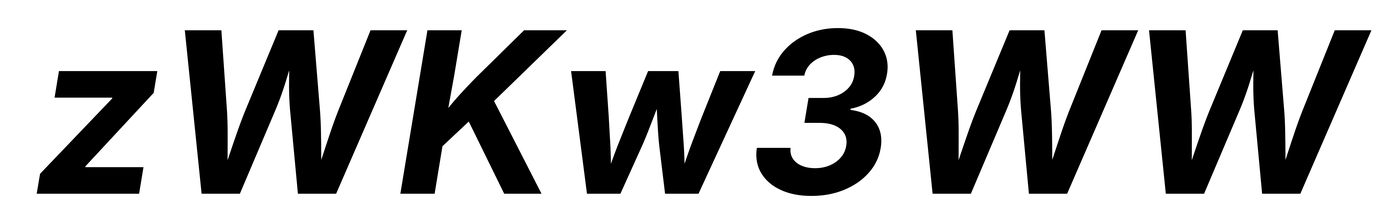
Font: Inter-Italic_Bold_Italic